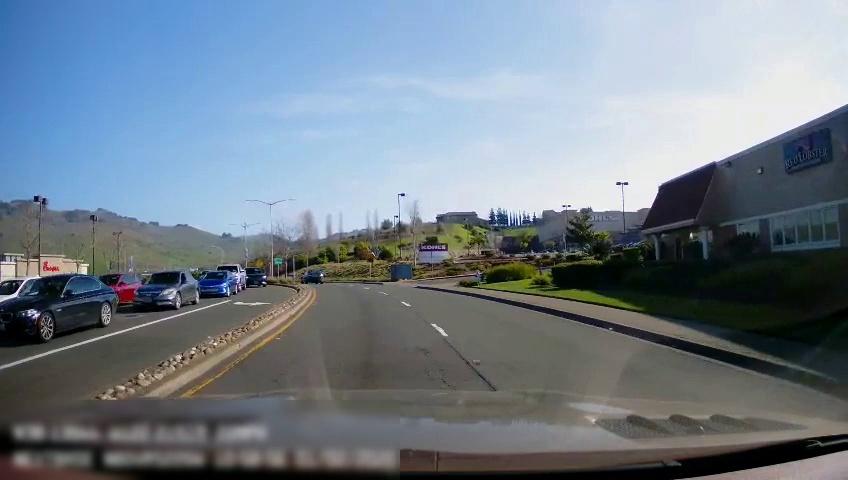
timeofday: Day
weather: Sunny
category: Drivable Space
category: Drivable Space
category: Vehicles | SUV
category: Vehicles | Truck
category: Vehicles | Car
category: Vehicles | Car
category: Vehicles | Car
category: Vehicles | Car
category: Vehicles | Car
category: Vehicles | Car
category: Lanes | Opposite Lane
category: Lanes | Alternate Lane
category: Lanes | Alternate Lane
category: Traffic | Signs